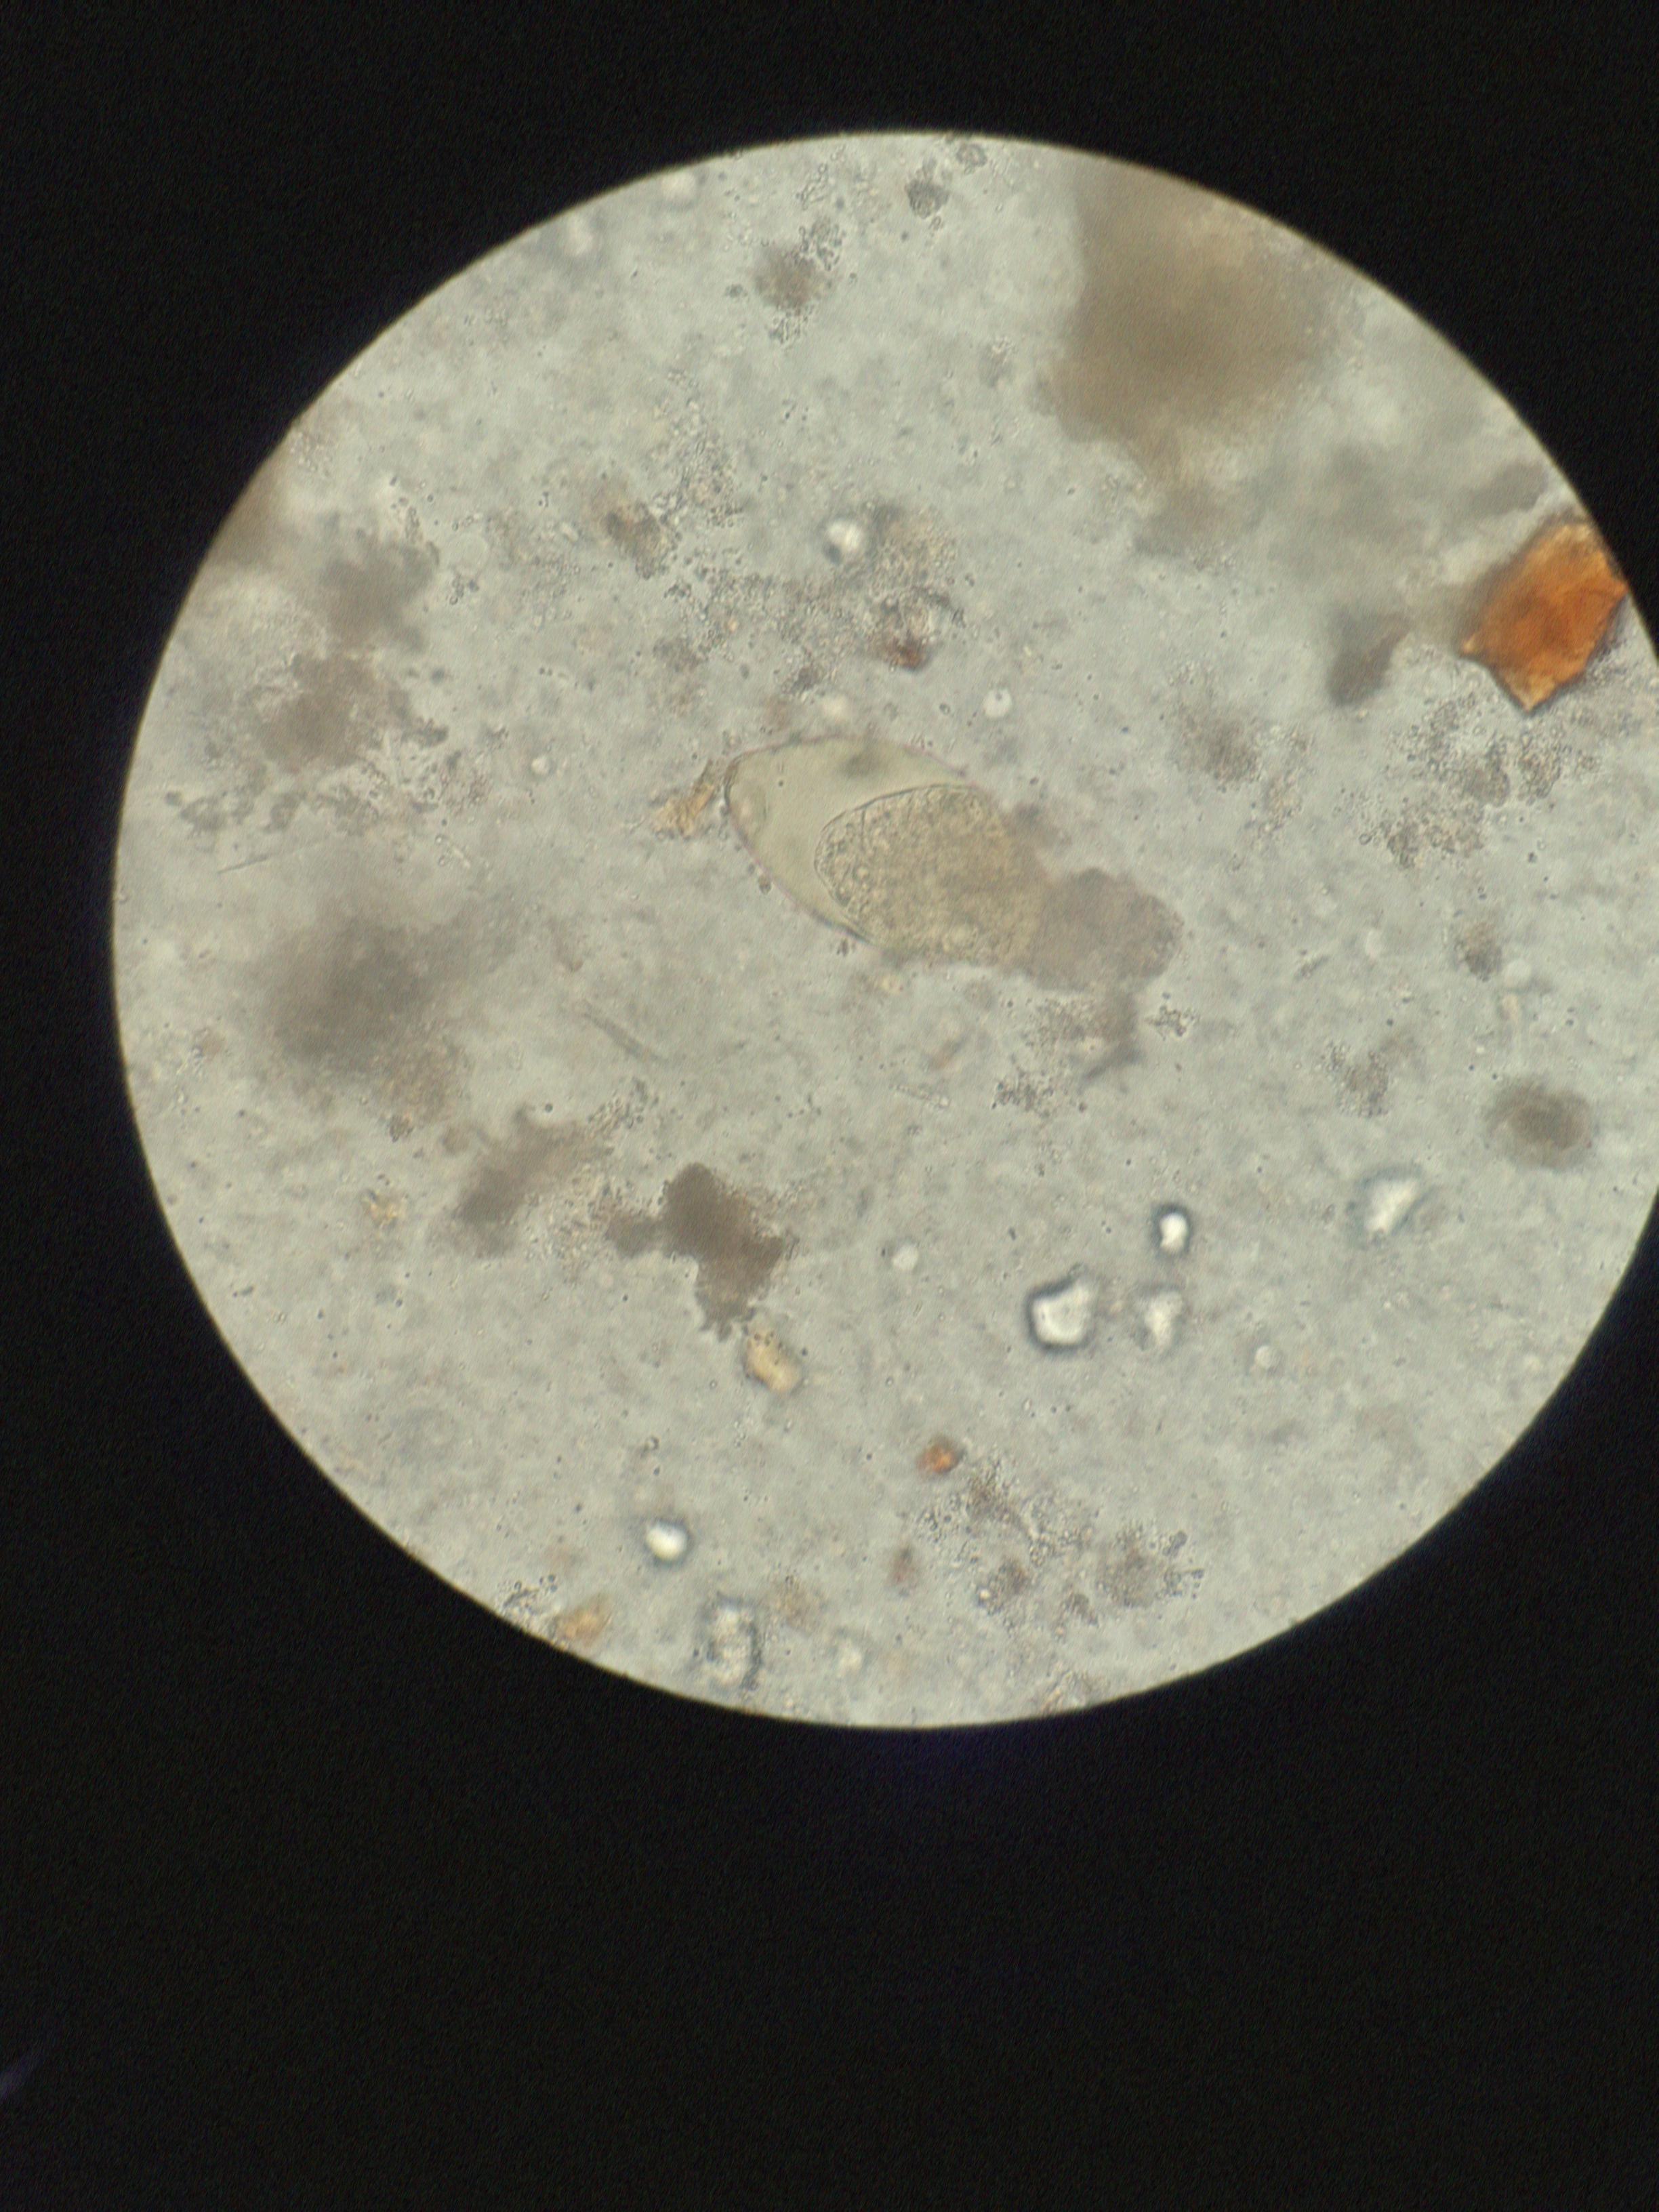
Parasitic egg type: Fasciolopsis buski